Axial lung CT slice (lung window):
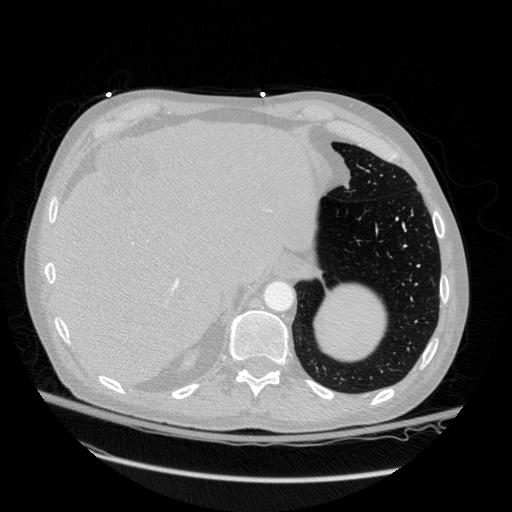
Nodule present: no